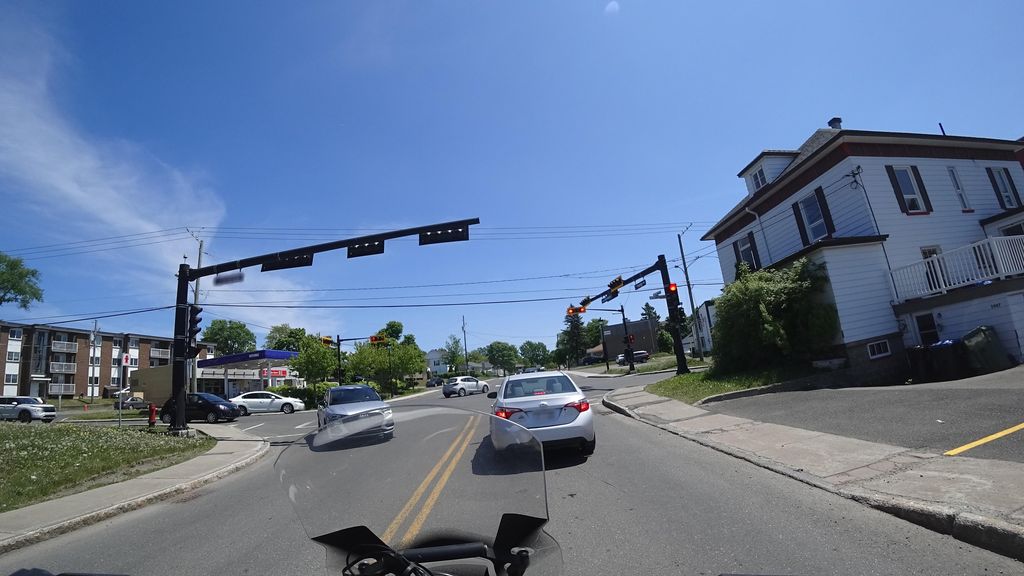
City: quebec_city